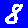
Digit: 8